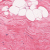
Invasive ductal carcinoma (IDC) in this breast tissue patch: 0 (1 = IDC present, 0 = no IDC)